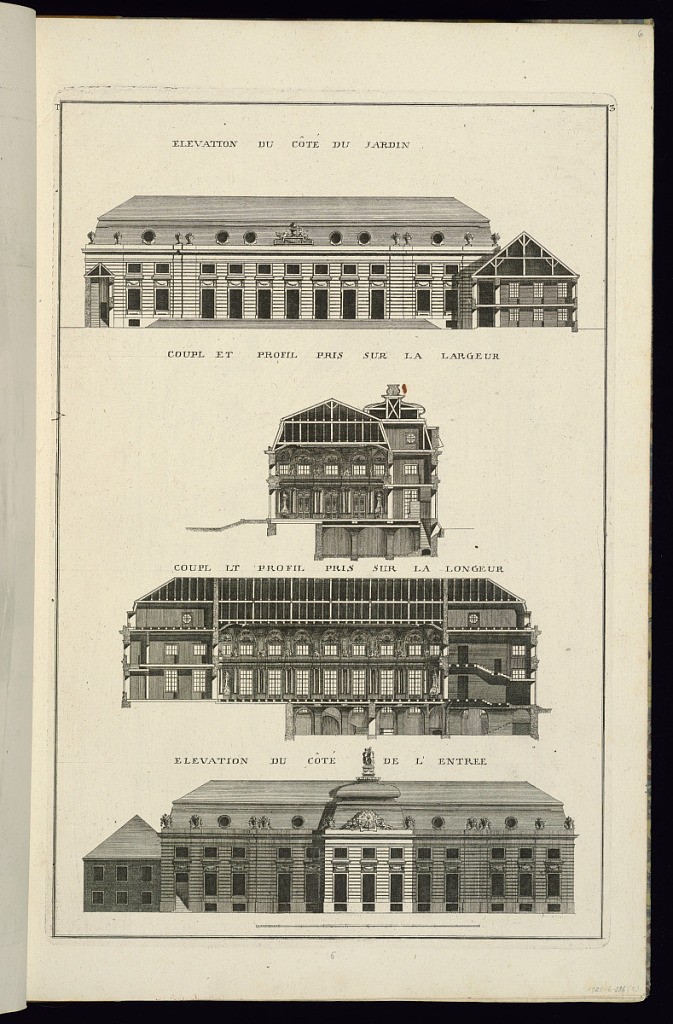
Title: Two Architectural Elevations and Sections for a Building
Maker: François de Cuvilliés the Elder, Belgian, 1695 - 1768
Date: ca. 1770
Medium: Engraving and etching on paper
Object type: Print
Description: Two architectural elevations and sections for a large building featuring vase finials, smooth-faced banded rustication, statues, and sculpted friezes. The interiors are ornately decorated with paneling, sculptures, two stoves, and overdoors. Each design is titled with a description. The plate is numbered.